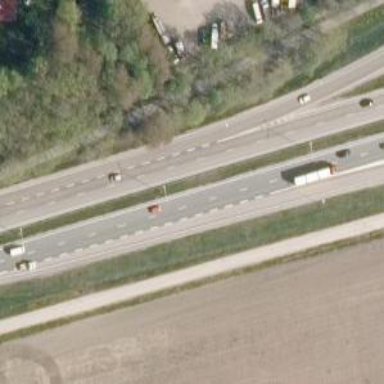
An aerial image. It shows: Motorway junction.